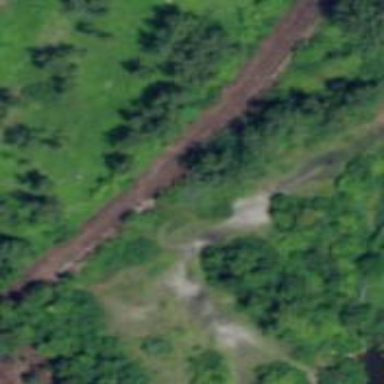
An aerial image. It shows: Railway track.